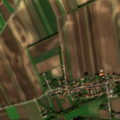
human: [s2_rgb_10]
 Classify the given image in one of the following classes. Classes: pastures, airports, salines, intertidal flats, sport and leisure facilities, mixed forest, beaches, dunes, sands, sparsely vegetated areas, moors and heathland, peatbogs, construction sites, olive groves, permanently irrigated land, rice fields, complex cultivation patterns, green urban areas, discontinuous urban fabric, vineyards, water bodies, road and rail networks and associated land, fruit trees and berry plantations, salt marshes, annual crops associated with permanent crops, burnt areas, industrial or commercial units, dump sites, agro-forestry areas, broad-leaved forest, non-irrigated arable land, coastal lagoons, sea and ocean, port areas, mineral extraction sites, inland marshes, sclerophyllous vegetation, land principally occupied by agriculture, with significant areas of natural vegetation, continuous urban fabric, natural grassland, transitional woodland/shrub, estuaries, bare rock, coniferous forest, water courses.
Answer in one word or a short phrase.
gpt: discontinuous urban fabric, non-irrigated arable land, land principally occupied by agriculture, with significant areas of natural vegetation